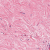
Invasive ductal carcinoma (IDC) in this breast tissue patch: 0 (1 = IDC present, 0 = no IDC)